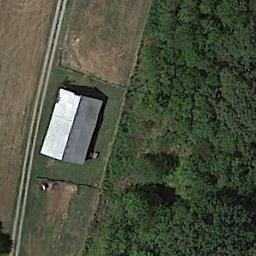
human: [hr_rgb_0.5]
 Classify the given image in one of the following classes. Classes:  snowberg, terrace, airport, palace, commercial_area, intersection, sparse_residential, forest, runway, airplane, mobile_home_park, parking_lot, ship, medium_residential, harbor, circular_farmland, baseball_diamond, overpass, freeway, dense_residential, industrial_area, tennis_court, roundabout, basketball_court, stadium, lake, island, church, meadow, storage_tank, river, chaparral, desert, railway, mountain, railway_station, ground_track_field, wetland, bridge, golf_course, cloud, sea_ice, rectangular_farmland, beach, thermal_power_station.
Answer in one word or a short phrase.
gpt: sparse_residential